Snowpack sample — Buffalo Mountain, Silverthorne, Colorado, USA (1/25/25, 10:11 AM MST)
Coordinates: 39.6222, -106.1139
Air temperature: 22 °F
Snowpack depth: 110 cm
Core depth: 30 cm
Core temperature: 42.8 °F
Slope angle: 12°, slope face: 102°
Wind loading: high
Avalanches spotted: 0
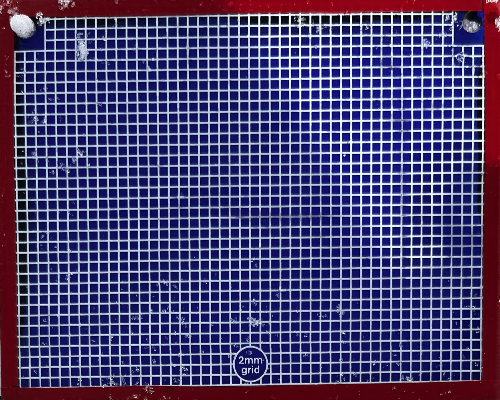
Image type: profile
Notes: No avalanches nearby, collected on the outskirts of a fire break 15 meters from the treeline, on way to Buffalo and Red Mountain